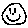
Label: smiley face